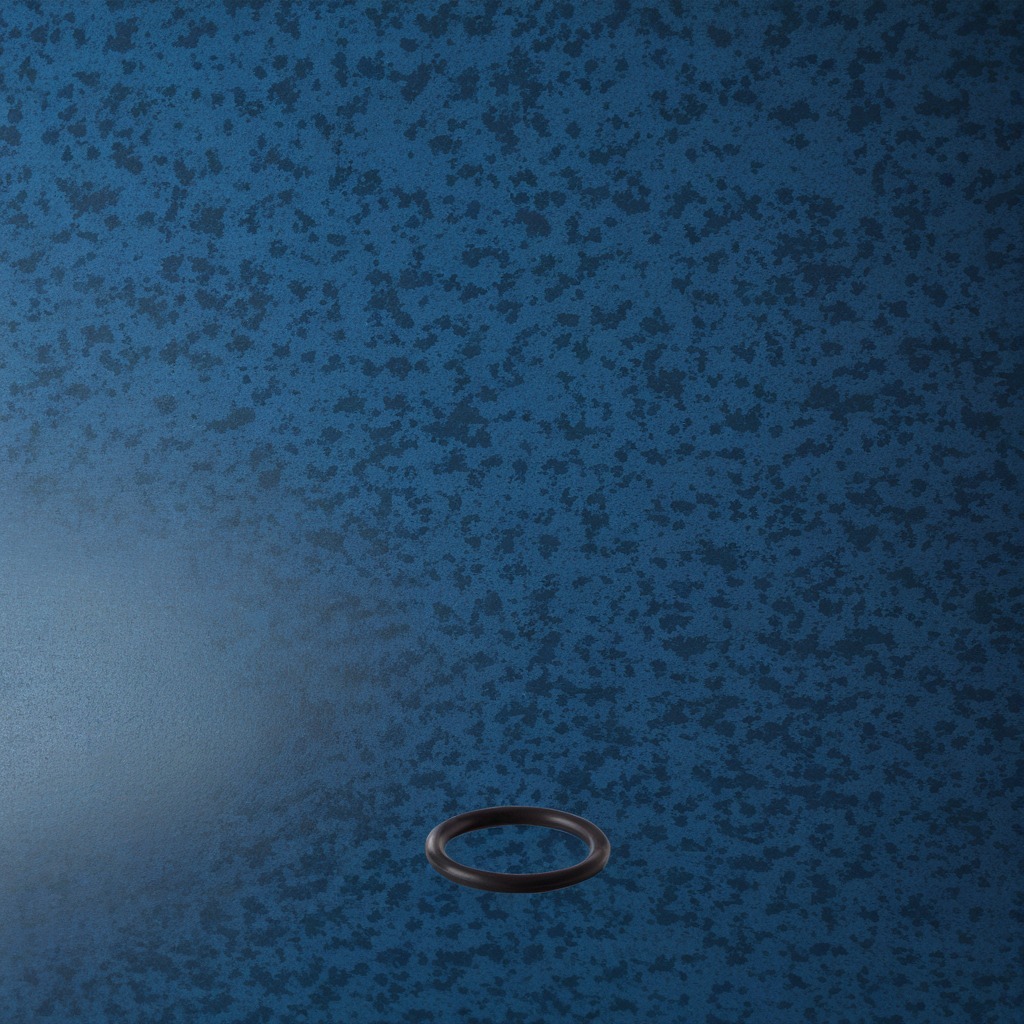
A rubber O-ring lies on the tabletop.